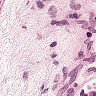
Metastatic tissue present: no